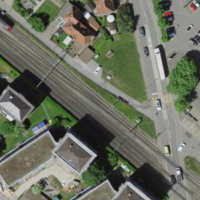
EUNIS habitat code: 55
Species observed at this site:
Lathyrus vernus
Garrulus glandarius